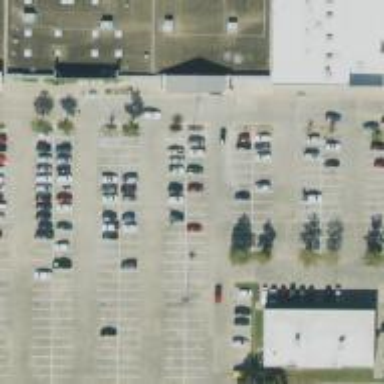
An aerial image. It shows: Parking space is available.